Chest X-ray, AP view. Patient: 60 years old, sex F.
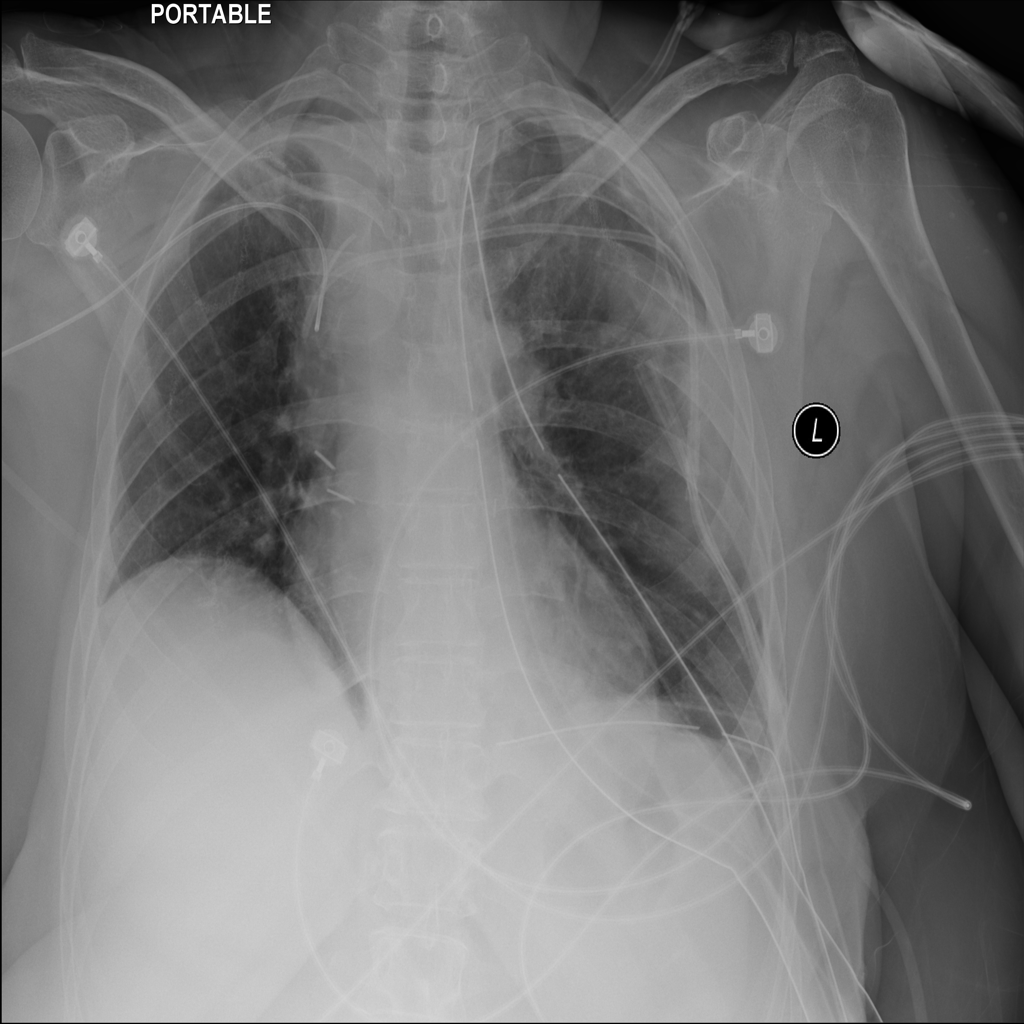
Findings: No Finding